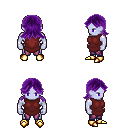
a pixel art fantasy rpg character, male body template, dark elf, purple skin, maroon tunic, magenta pants, purple loose hair, gold boots, four views (front, back, left, right), 2x2 character sprite sheet, small pixel art, hard edges, no anti-aliasing